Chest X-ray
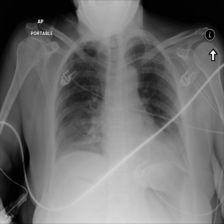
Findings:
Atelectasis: negative
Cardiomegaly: negative
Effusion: negative
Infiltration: negative
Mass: negative
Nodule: negative
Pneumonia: negative
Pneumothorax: negative
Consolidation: negative
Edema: negative
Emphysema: negative
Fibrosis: negative
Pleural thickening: negative
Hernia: negative